Question: I can't find any reference to add a 'notification' to an icon, preferably into a UITabBar, like the image attached, number 8.
I suppose I don't have to create manually ALL the numbers inside a circle, or create it every time I need and update the image manually with some of my icons ?
thanks,
r.

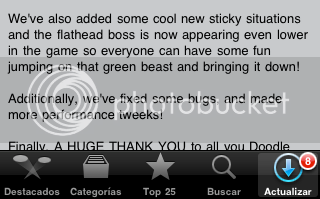
Answer: Check out the <URL> of 'UITabBarItem'.